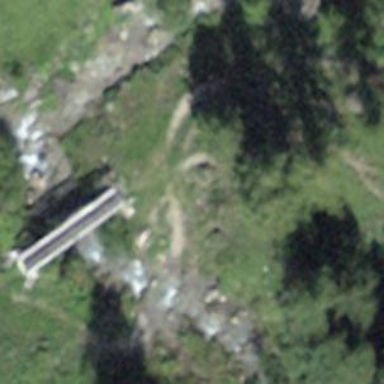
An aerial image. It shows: Path on bridge.